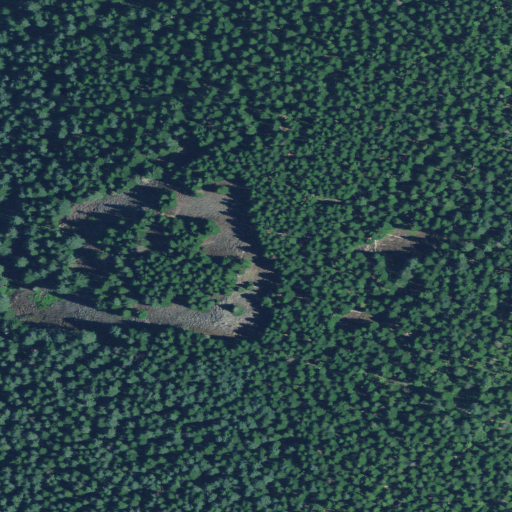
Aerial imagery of ridge(s) in Oregon named Waucoma Ridge containing only evergreen forest